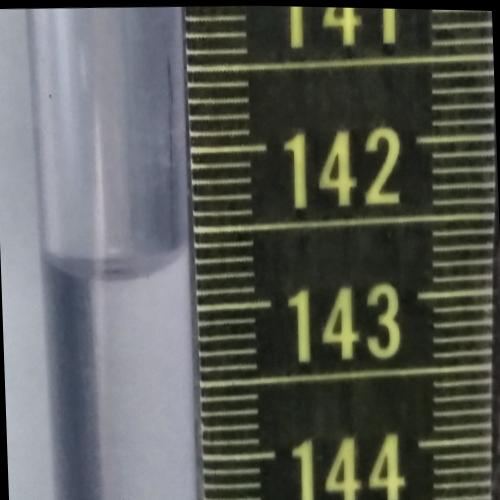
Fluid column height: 142.7 cm